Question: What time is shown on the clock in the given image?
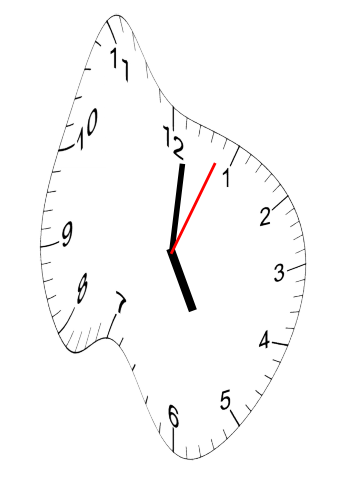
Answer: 05:01:04